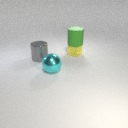
large gray metal cylinder to the left of large cyan metal sphere